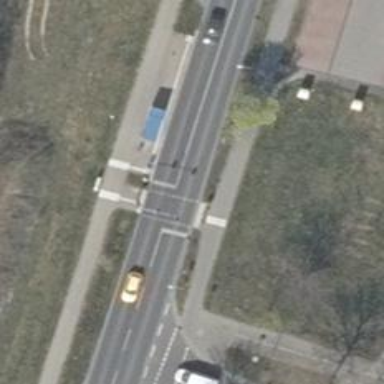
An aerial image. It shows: Secondary road with asphalt surface. There is separate sidewalk and cycle track on the right.